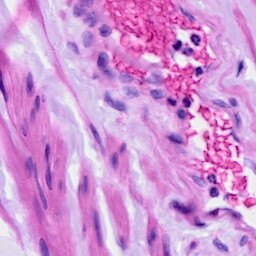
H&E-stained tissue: Ovarian